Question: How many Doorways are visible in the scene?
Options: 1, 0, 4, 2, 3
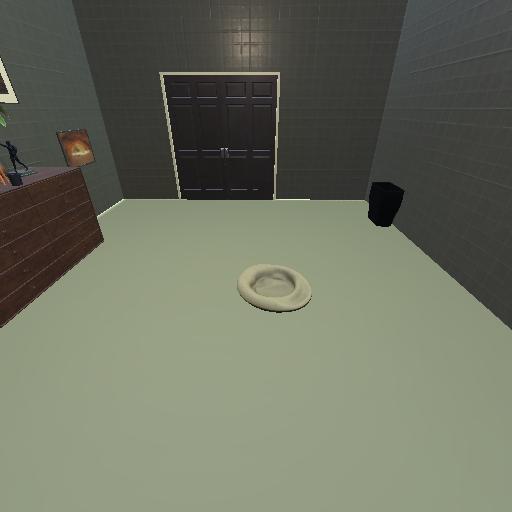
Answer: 1